Question: What is the maximum amount of money that can be robbed from the houses? The neighbour houses cannot be robbed at the same time.
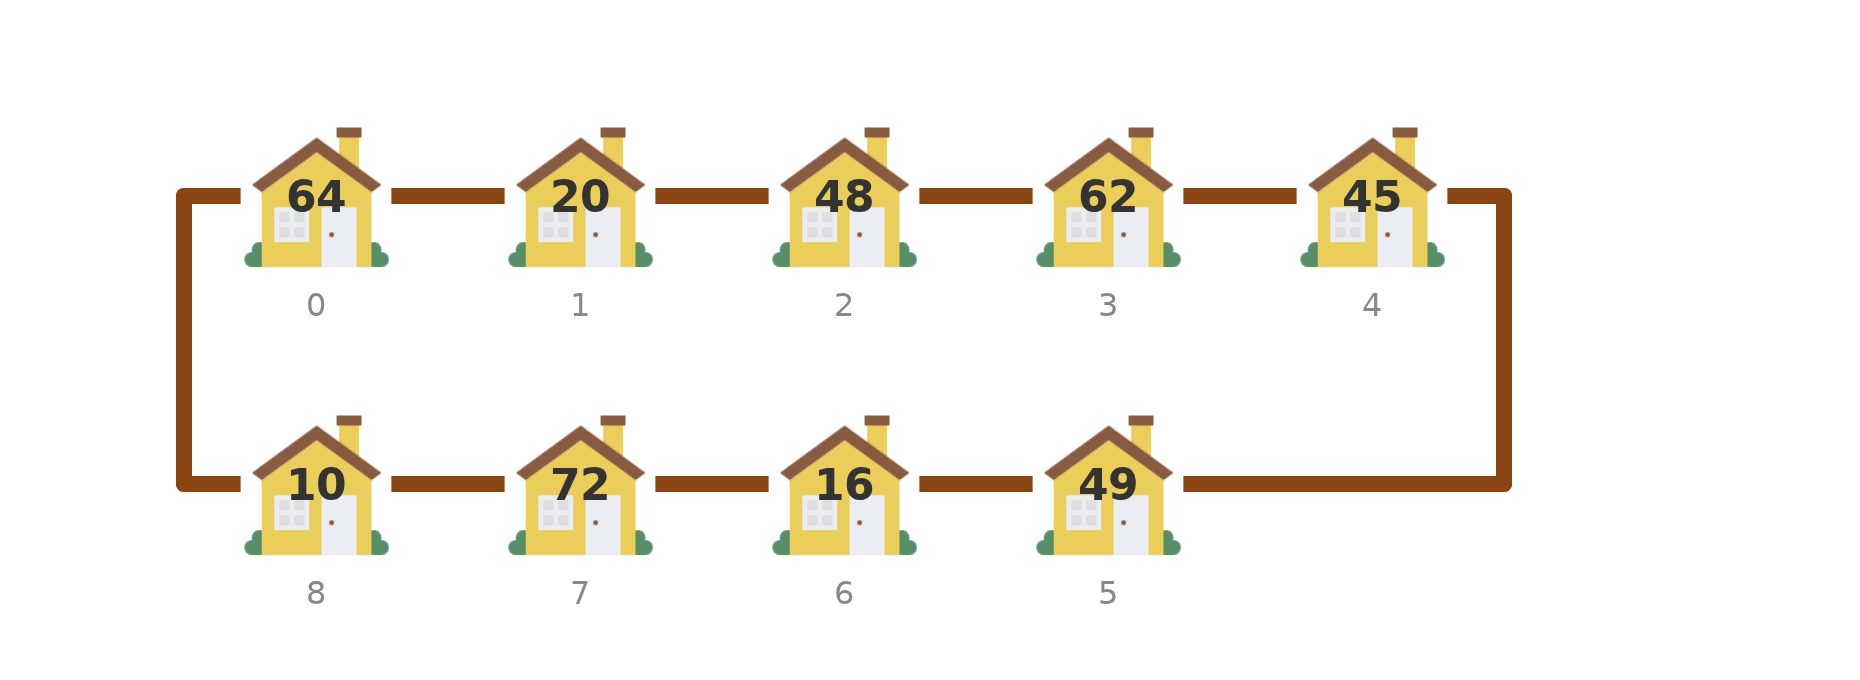
Answer: 247